Field crop: maize
Growth stage: 1
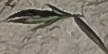
Species: sorghum